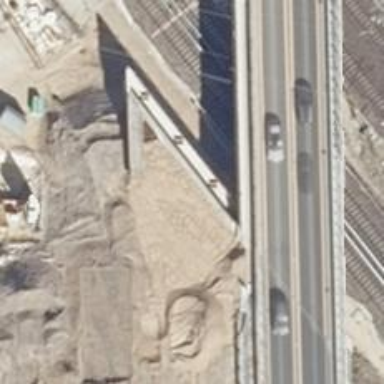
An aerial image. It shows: Bridge over motorway.